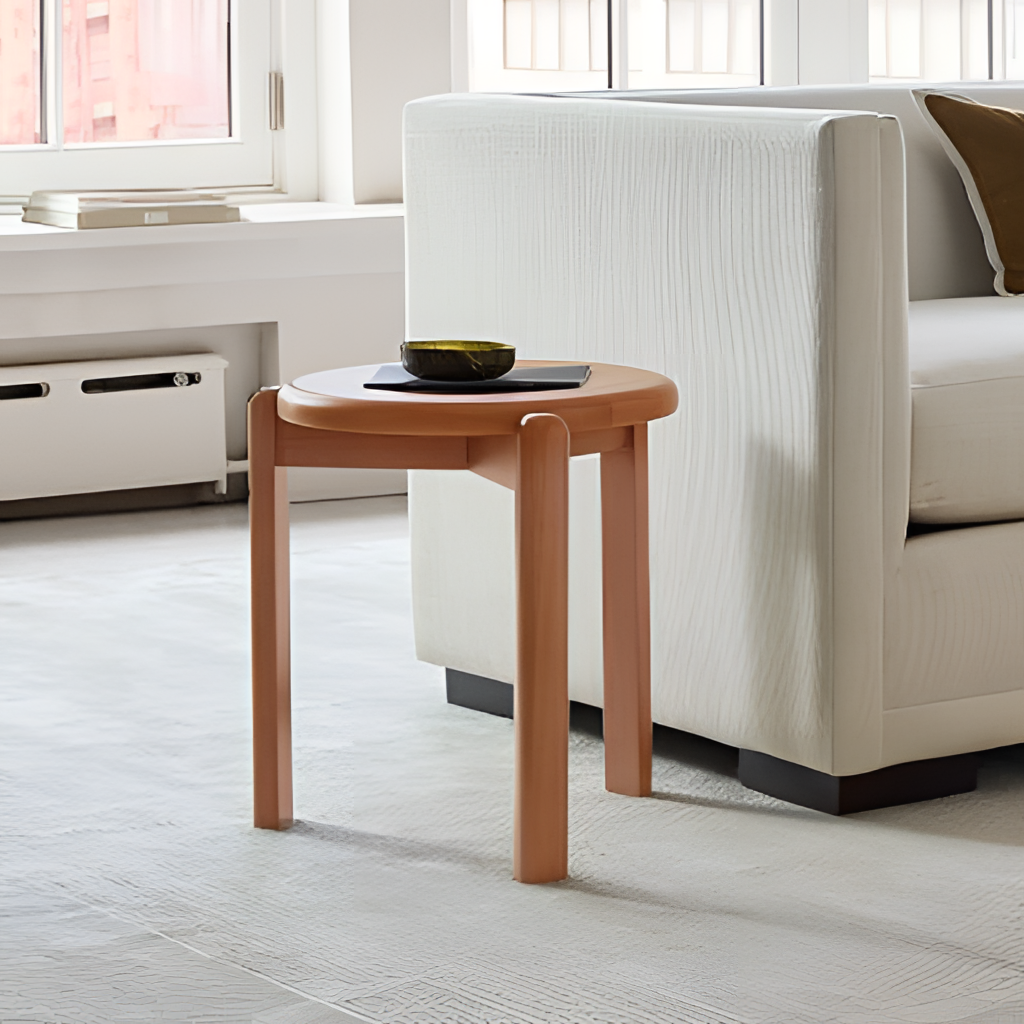
wood side table, living room, cream fabric wallpaper, with solid pattern, fabric flooring, with large square pattern, modern